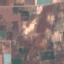
Label: PermanentCrop